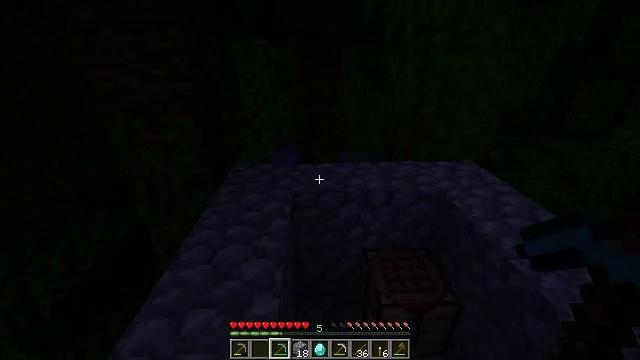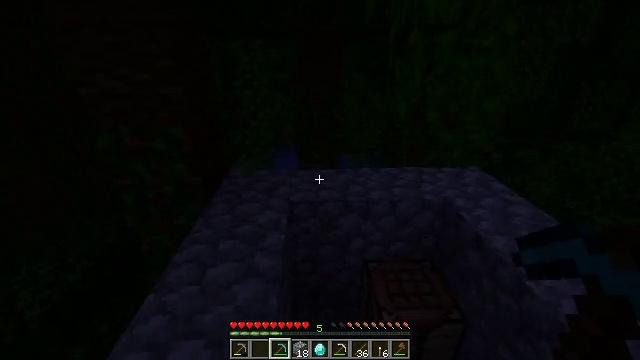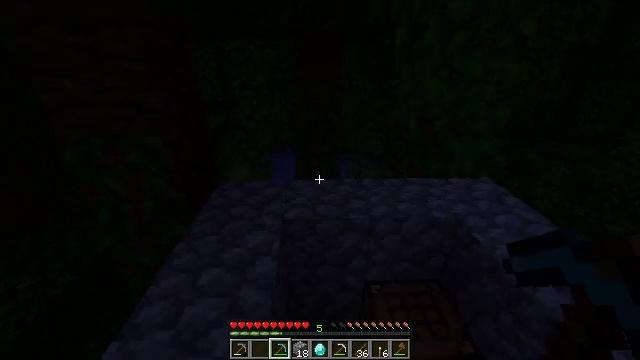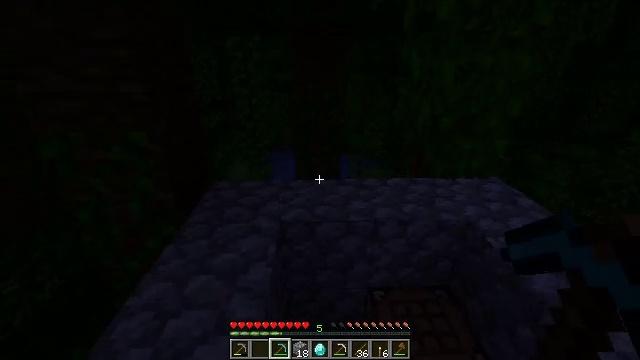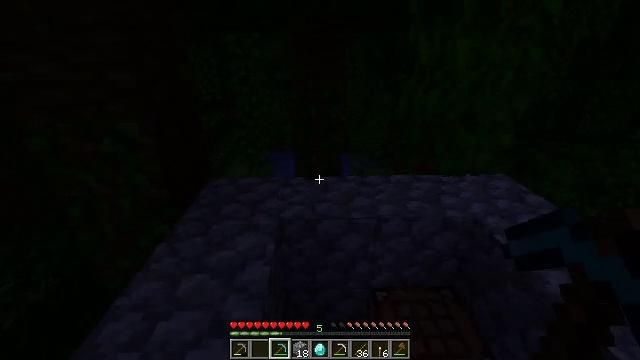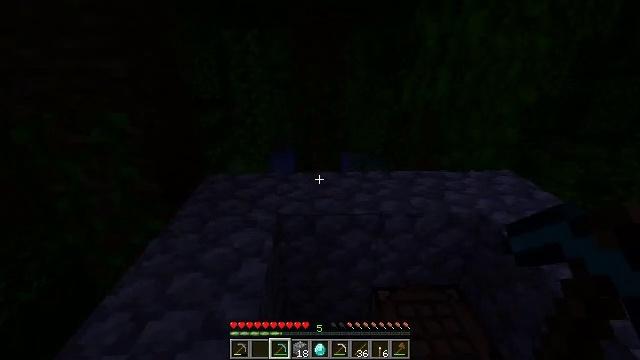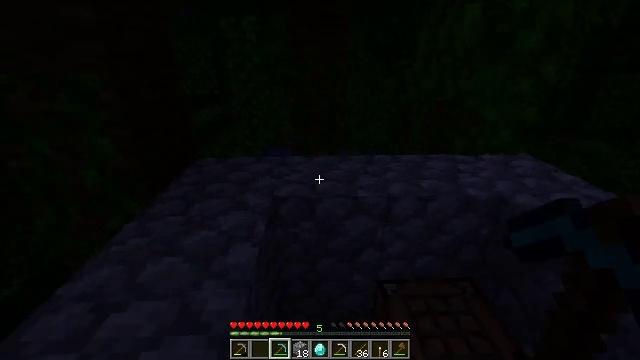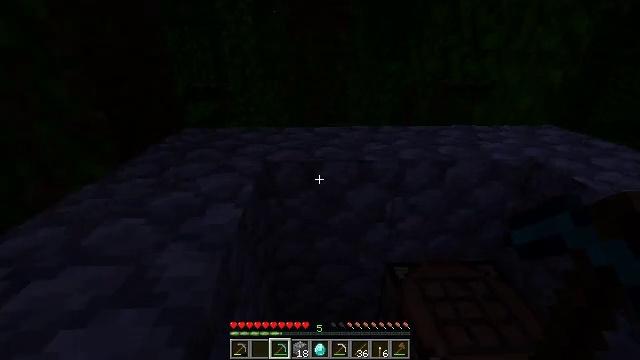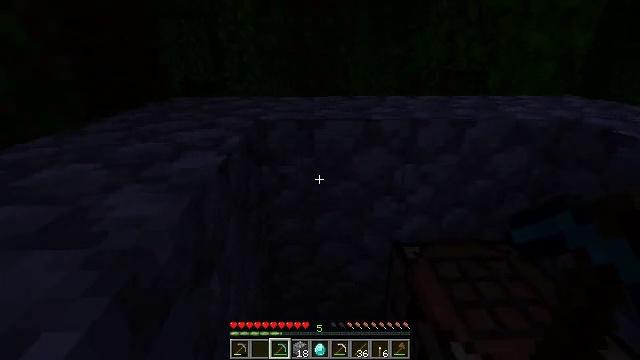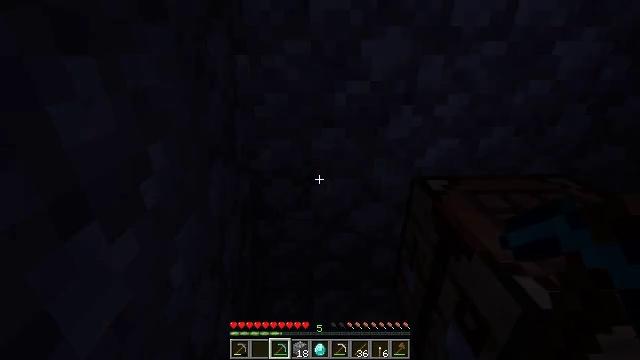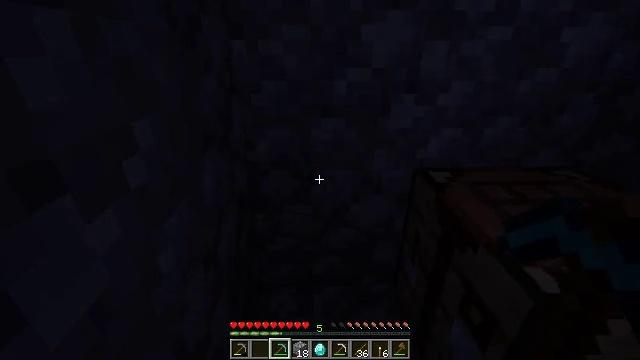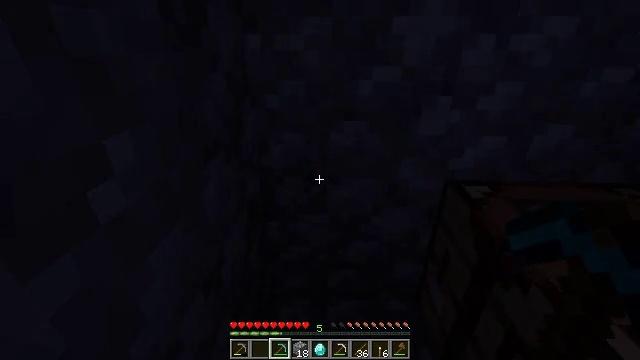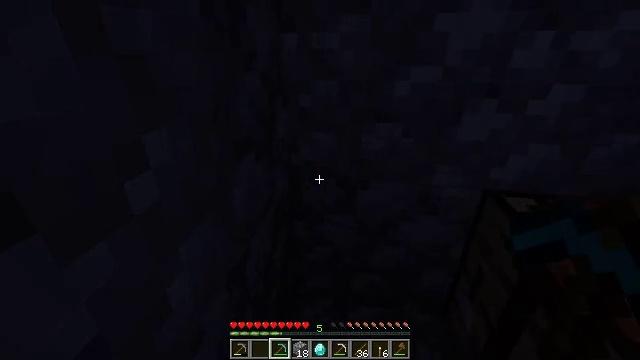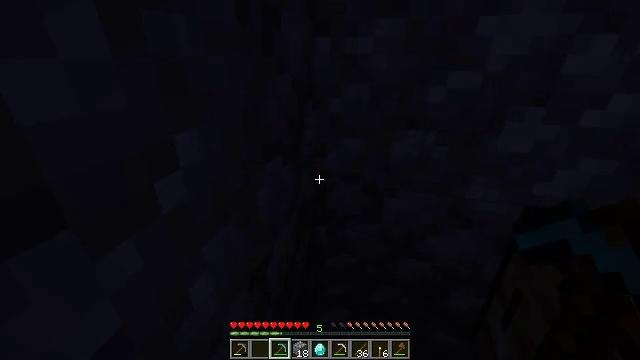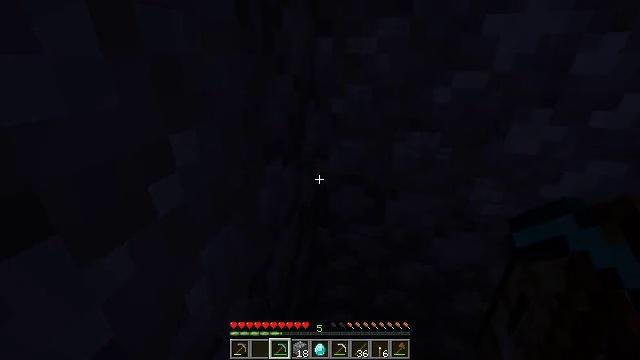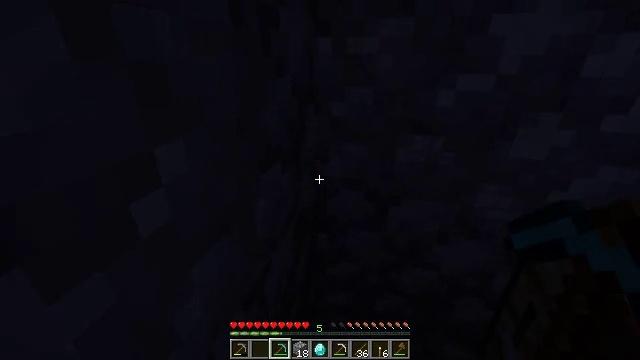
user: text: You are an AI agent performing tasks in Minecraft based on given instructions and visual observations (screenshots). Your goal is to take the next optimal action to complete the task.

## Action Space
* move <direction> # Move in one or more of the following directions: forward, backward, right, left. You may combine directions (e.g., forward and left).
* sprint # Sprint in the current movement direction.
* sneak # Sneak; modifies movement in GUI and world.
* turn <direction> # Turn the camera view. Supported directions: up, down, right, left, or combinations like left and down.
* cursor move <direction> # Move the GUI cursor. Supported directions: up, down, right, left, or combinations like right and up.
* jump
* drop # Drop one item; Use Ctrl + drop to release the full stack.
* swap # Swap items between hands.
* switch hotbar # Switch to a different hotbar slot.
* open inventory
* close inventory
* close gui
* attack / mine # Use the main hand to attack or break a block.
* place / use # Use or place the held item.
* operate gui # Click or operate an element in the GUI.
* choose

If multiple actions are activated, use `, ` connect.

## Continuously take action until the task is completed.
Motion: motion action
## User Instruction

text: Collect the jungle log for building.
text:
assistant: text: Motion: move forward
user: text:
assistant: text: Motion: move forward
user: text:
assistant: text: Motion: move forward
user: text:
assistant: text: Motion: move forward
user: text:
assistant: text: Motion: move forward
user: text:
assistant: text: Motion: move forward
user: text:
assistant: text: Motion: no_op
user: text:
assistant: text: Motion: no_op
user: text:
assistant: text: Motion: no_op
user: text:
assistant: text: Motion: no_op
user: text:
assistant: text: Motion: turn left and down
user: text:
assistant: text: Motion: turn left
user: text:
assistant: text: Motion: turn left
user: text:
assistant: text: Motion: no_op
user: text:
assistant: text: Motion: move forward
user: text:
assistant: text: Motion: move forward
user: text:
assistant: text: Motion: move forward, turn left, jump
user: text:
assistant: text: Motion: move forward, turn left, jump
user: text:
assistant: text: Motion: move forward, jump
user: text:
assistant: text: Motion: move forward, turn right and down, jump
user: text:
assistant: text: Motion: move forward, turn right and down
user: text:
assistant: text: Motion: turn right and down
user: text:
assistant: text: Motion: move right, turn right and down
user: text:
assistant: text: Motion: move right, turn down
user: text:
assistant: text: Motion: move right, turn down
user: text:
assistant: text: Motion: move right, turn left and down
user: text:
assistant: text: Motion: move right, turn left and down
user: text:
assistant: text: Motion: no_op
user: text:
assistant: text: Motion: no_op
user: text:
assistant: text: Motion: turn right and down